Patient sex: M
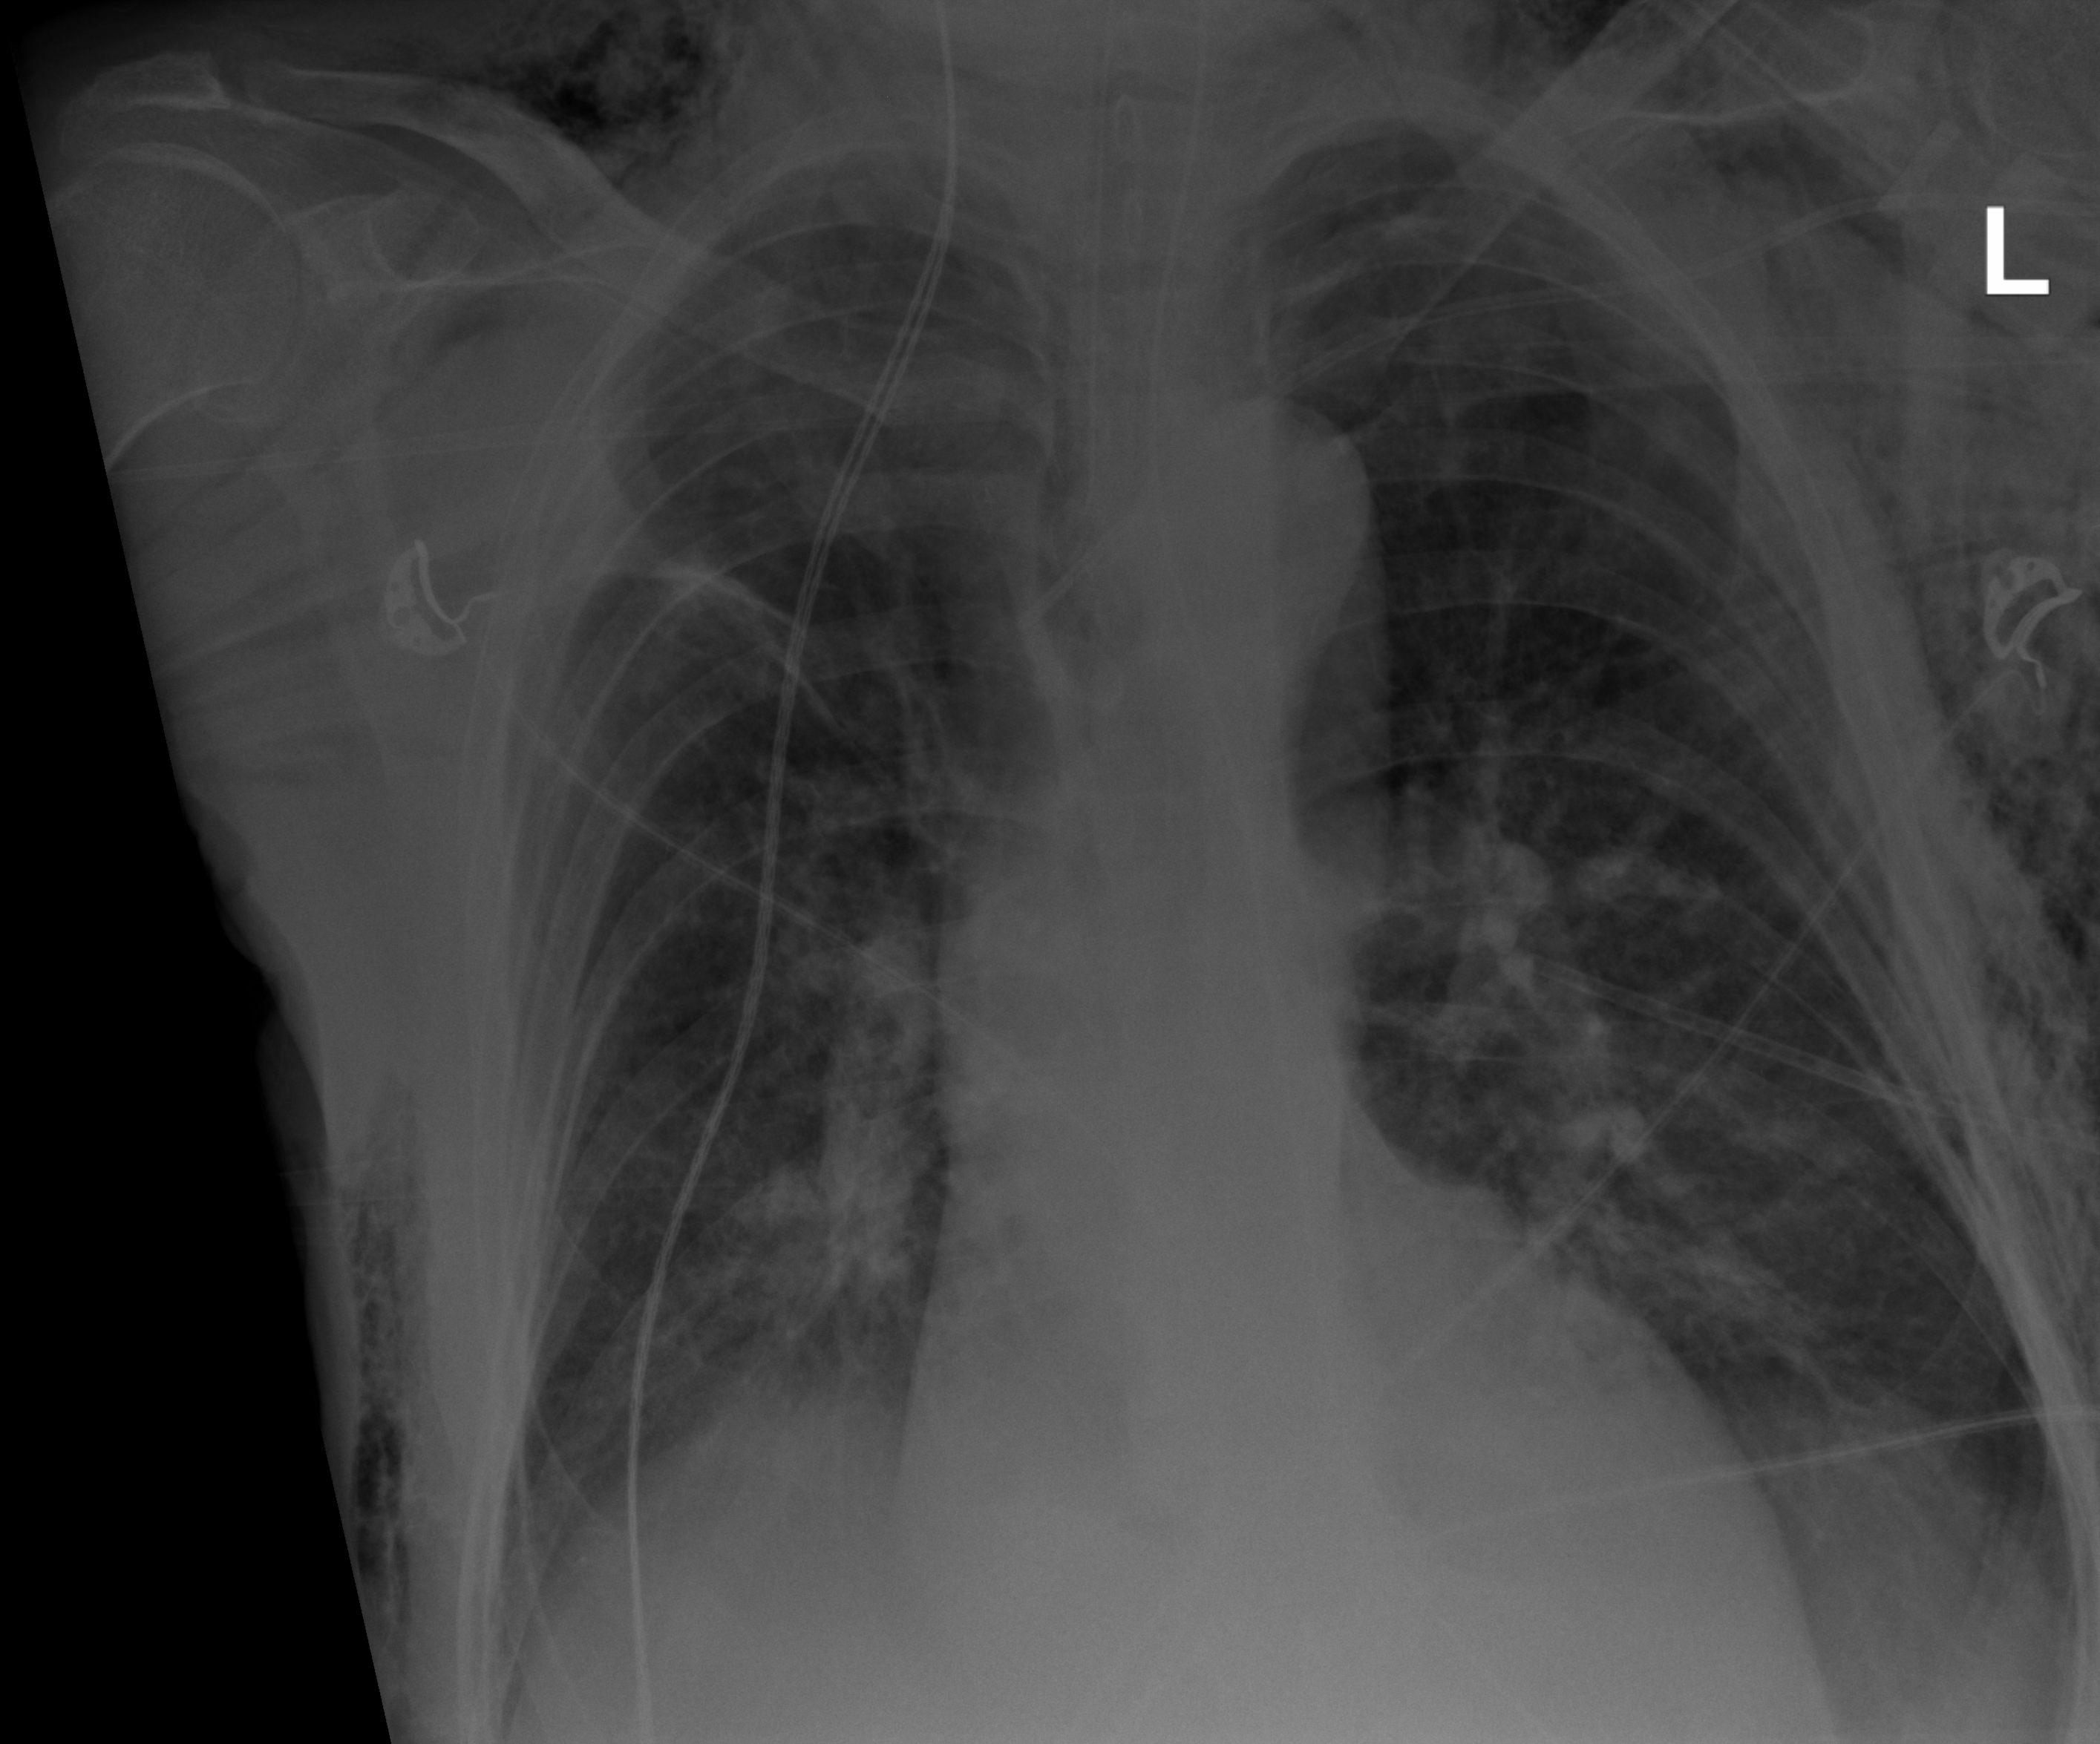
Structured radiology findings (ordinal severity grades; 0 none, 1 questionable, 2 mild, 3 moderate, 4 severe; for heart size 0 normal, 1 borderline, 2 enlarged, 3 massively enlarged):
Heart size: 2
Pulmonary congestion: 0
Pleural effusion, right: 0
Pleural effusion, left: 0
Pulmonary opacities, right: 1
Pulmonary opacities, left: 1
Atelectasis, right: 2
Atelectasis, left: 2